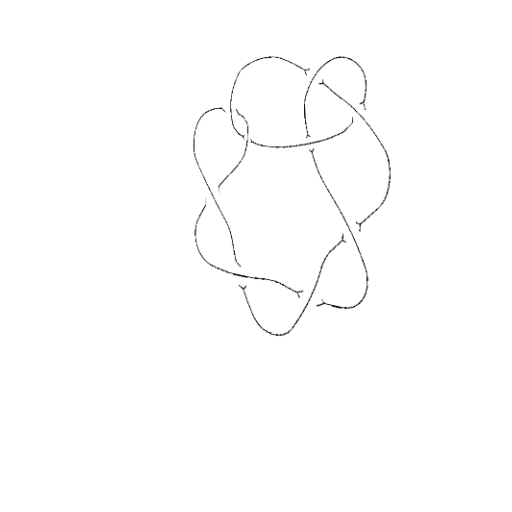
Crossing number: 9